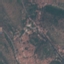
Land use / land cover: HerbaceousVegetation